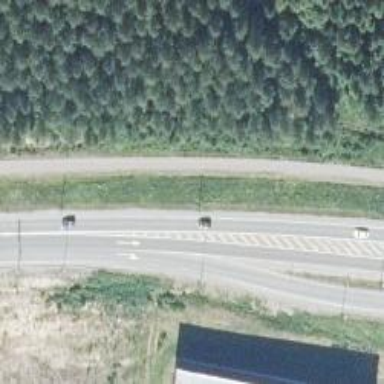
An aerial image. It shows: Asphalt trunk highway.